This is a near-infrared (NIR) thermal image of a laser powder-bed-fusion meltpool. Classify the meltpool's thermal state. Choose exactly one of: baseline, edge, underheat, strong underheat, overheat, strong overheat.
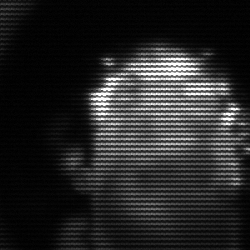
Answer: baseline